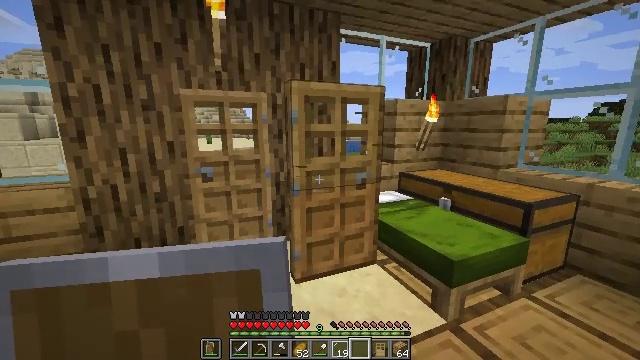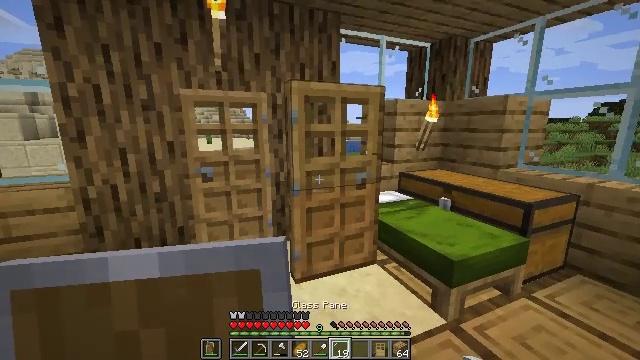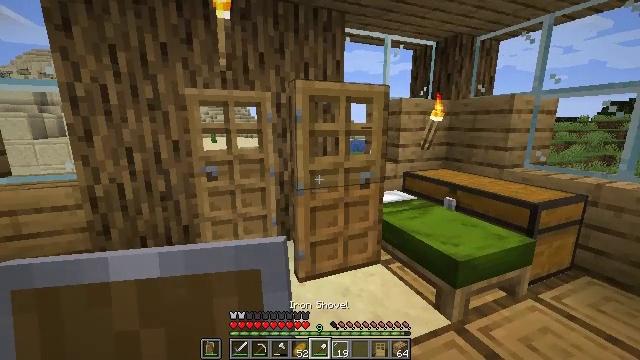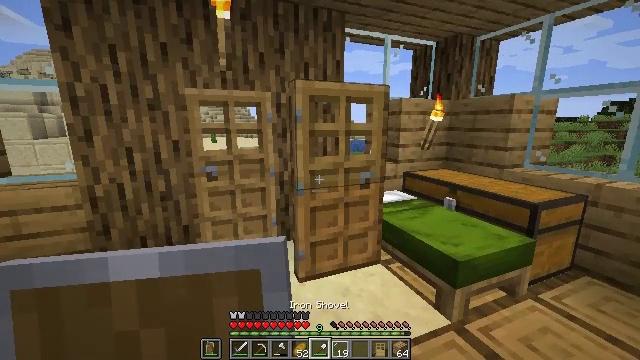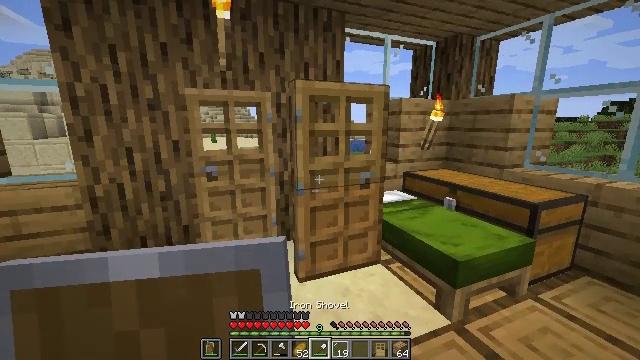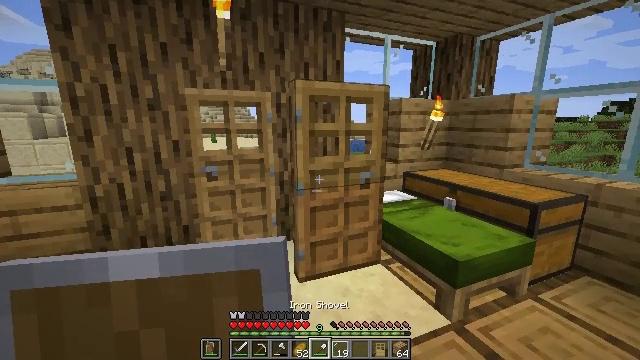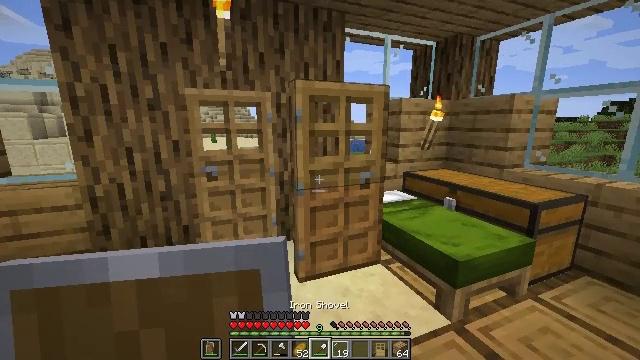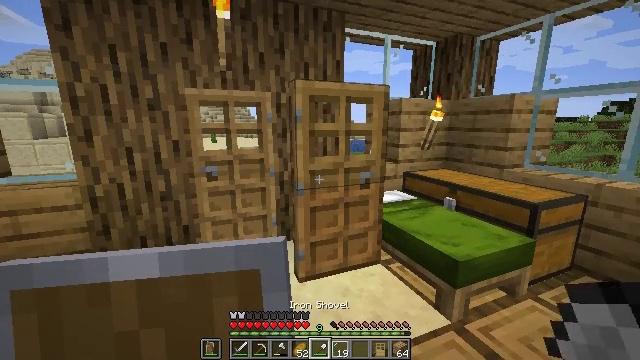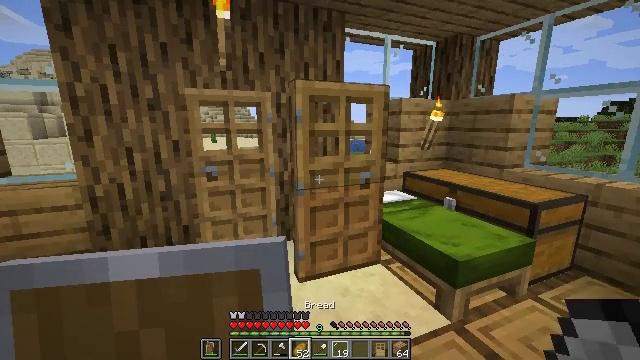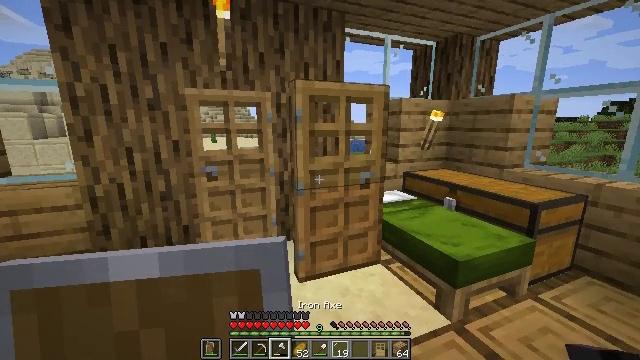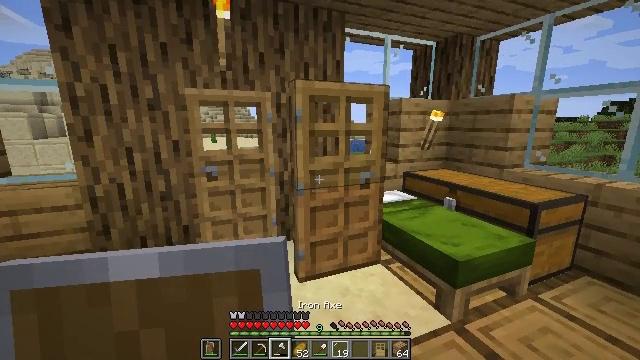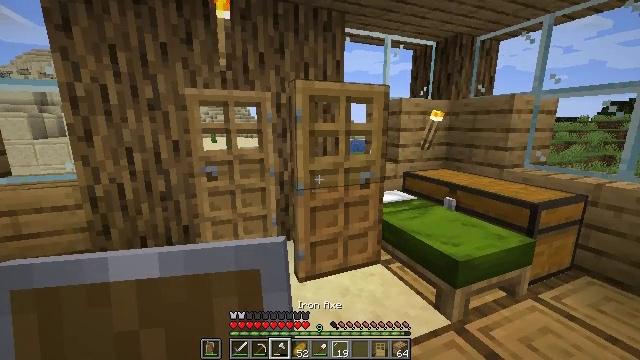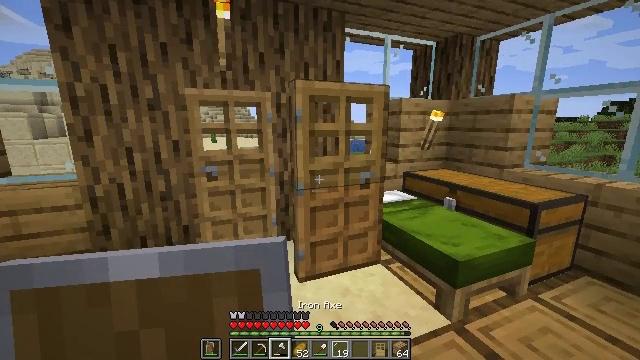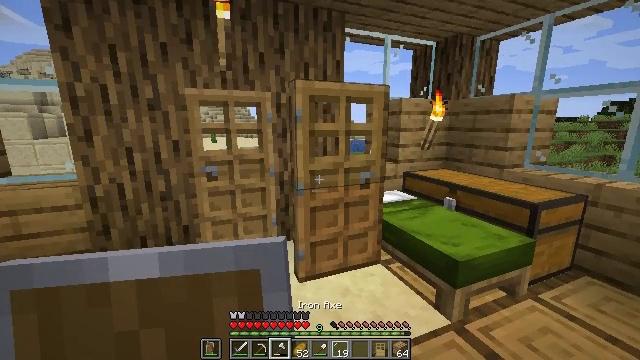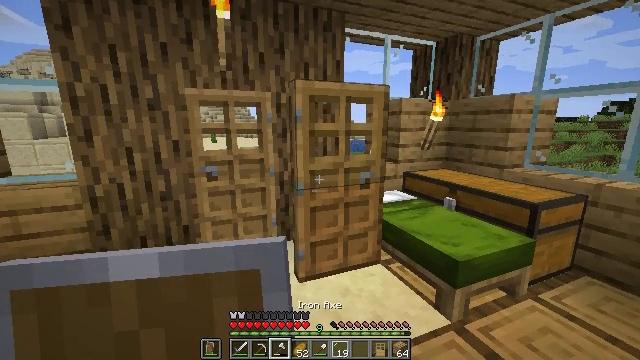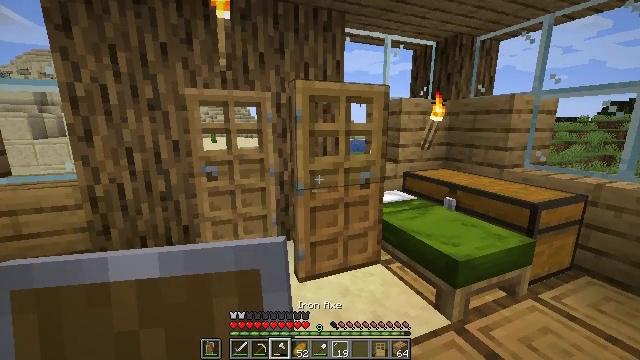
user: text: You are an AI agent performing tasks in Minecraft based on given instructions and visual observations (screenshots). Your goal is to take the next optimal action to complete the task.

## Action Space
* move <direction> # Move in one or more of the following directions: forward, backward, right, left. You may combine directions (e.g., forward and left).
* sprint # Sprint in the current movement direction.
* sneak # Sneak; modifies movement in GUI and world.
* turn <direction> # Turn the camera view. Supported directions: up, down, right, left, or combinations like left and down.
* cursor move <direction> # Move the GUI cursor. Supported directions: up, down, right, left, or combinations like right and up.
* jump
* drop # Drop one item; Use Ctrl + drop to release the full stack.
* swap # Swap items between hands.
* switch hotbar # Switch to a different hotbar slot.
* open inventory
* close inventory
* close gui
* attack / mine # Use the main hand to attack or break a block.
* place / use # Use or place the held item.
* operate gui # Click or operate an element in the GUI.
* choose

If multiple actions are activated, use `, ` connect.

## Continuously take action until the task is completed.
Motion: motion action
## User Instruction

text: Break the oak door to remove it.
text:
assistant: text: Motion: no_op
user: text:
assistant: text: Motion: no_op
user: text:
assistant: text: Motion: no_op
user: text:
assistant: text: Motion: no_op
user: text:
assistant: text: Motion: no_op
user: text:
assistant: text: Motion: no_op
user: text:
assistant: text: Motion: no_op
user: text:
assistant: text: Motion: no_op
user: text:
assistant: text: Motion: no_op
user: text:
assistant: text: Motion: no_op
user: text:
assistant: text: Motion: no_op
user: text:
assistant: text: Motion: no_op
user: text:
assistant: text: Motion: no_op
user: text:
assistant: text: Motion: no_op
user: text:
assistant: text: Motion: attack / mine
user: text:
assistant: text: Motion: attack / mine
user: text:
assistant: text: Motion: attack / mine
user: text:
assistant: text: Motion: attack / mine
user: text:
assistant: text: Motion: attack / mine
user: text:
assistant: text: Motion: attack / mine
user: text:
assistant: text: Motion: attack / mine
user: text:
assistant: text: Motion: attack / mine
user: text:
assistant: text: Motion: attack / mine
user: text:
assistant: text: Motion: attack / mine
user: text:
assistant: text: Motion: attack / mine
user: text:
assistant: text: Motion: attack / mine
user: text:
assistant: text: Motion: attack / mine
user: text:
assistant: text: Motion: attack / mine
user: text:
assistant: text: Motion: attack / mine
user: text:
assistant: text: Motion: move forward, attack / mine